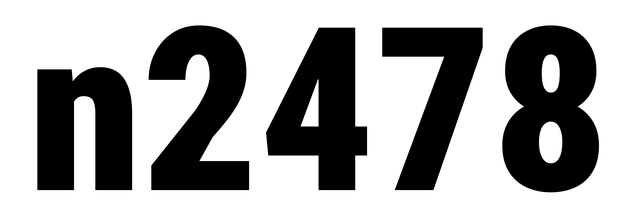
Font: Roboto_Condensed_Black